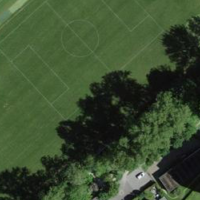
EUNIS habitat code: 53
Species observed at this site:
Corylus avellana
Sitta europaea
Erithacus rubecula